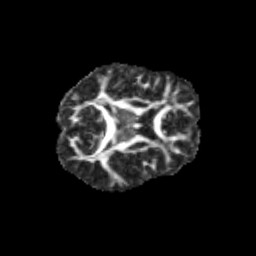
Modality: FA
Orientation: axial
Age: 12
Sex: male
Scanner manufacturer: siemens
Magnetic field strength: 3 T
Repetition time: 3.8 s
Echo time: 0.07 s